Field crop: maize
Growth stage: 2
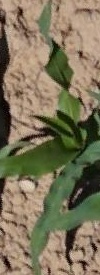
Species: maize